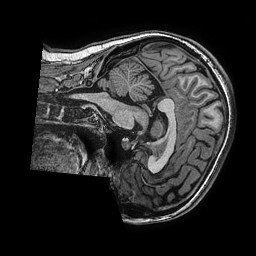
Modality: T1w
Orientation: sagittal
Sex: female
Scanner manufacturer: ge
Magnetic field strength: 3 T
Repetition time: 0.0077 s
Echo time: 0.003436 s